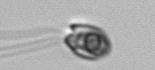
Label: flagellate_morphotype1